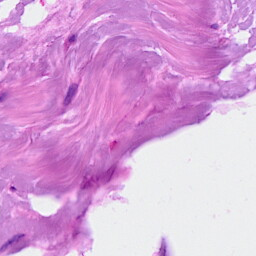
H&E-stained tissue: Breast